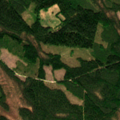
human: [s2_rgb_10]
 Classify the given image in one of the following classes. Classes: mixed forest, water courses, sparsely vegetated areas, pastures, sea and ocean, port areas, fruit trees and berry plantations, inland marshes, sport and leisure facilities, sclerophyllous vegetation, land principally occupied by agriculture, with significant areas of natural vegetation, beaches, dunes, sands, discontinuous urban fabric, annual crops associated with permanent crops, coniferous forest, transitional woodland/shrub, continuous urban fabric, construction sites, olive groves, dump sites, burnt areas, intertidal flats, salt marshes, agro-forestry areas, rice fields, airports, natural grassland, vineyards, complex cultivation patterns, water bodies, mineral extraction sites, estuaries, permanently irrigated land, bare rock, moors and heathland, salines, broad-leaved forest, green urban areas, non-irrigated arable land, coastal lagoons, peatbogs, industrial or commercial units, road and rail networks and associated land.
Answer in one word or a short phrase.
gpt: coniferous forest, mixed forest